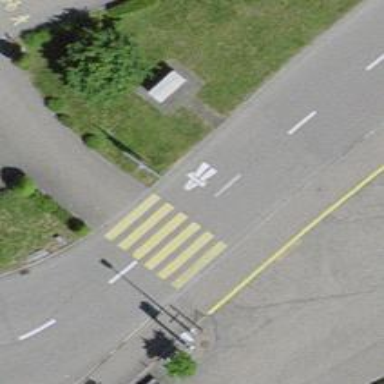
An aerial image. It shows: Marked zebra crossing on the road.